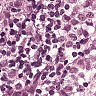
Metastatic tissue present: yes